Field crop: tomato
Growth stage: 1
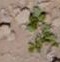
Species: portulaca